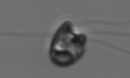
Label: flagellate_morphotype1